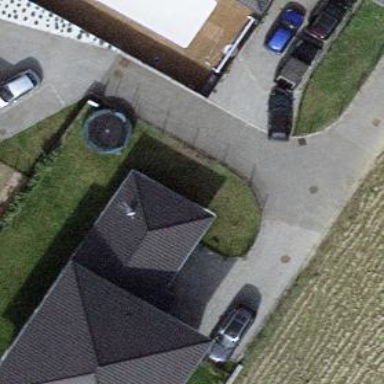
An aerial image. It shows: Garage building.